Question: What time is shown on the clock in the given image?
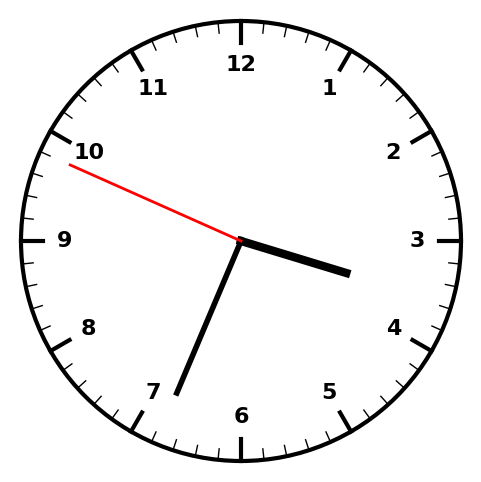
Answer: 03:33:49